The plot is a signal-to-image rendering of a rotating shaft's vibration measurement. Determine the machine's mechanical condition. Answer with exactly one of: normal, misalignment, unbalance, looseness.
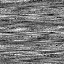
Answer: unbalance